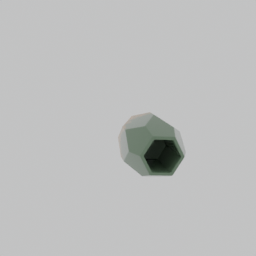
Label: decoration